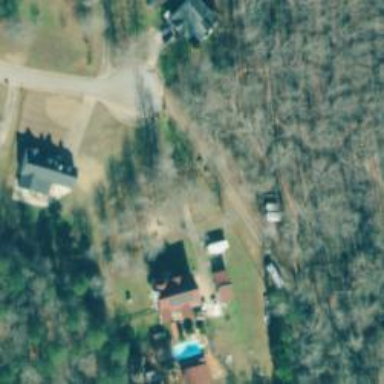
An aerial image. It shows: Driveway leading to service road.